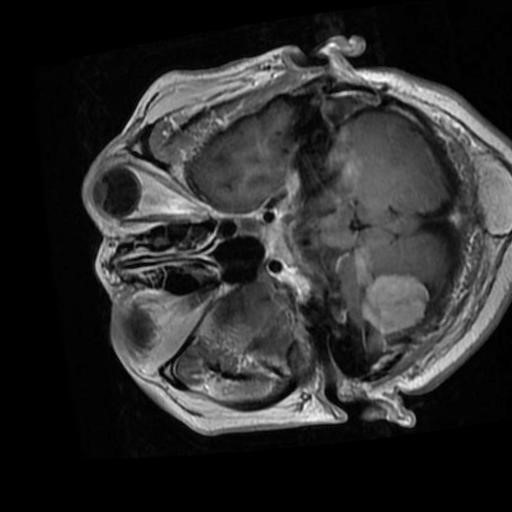
Label: brain_menin